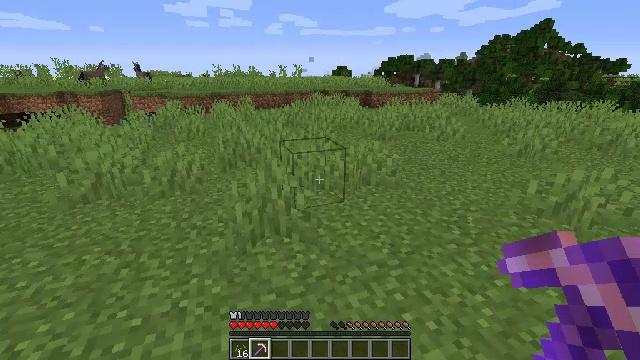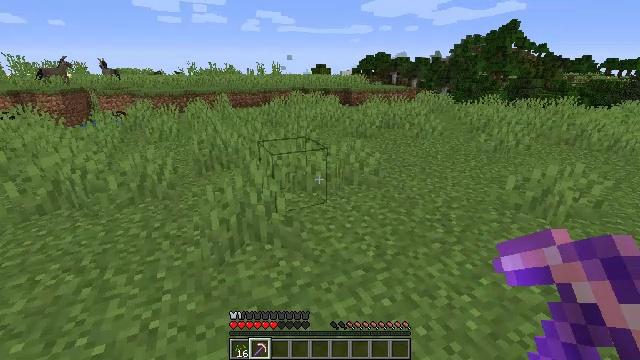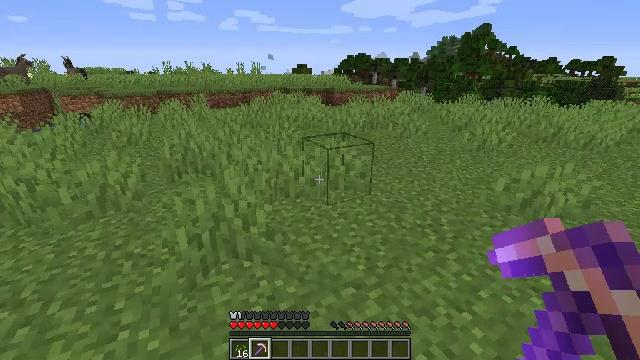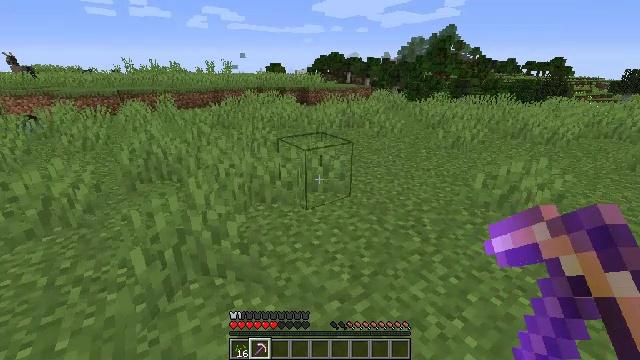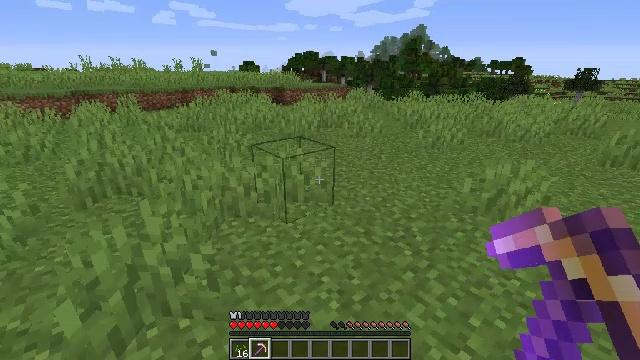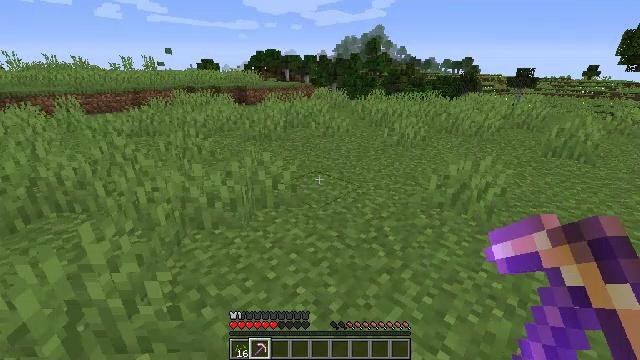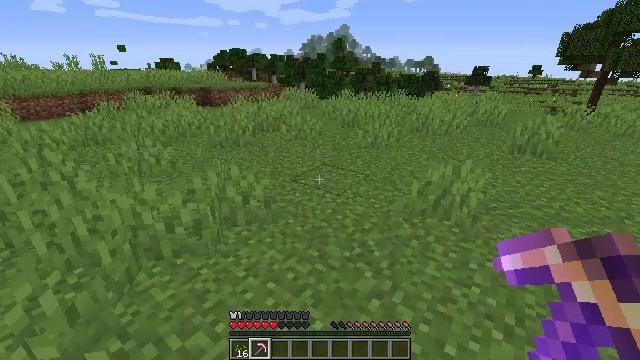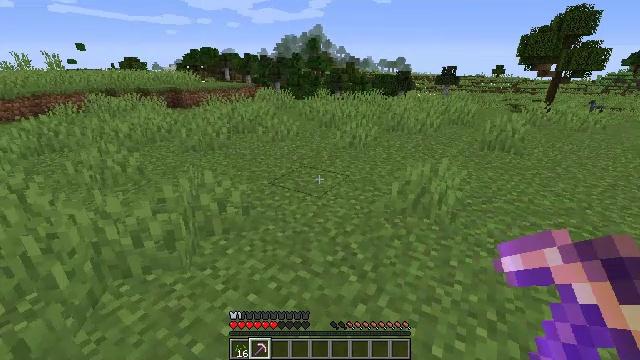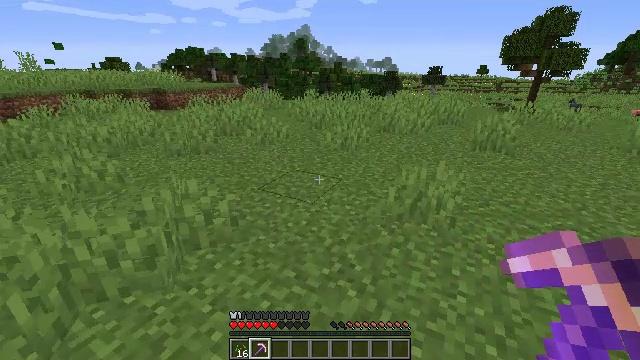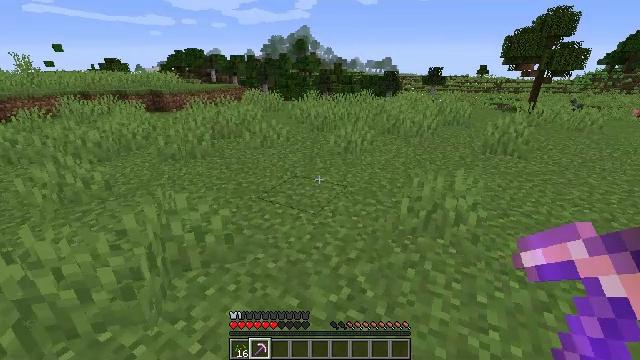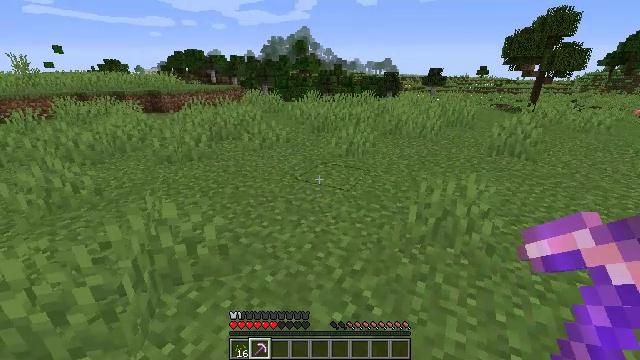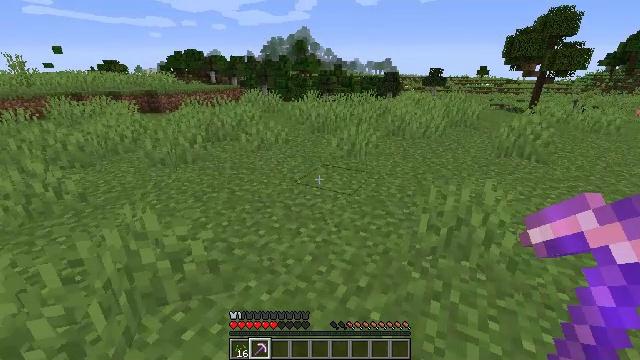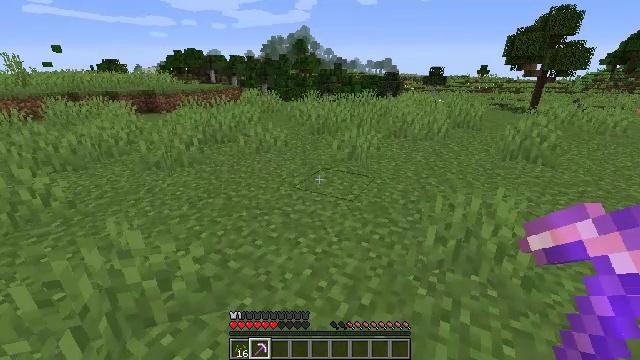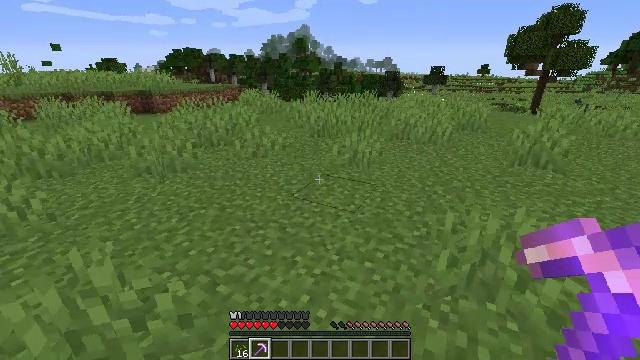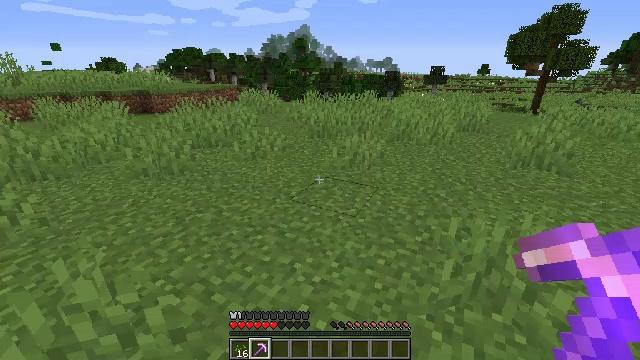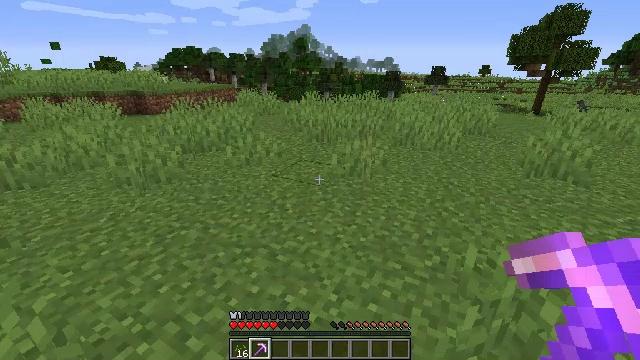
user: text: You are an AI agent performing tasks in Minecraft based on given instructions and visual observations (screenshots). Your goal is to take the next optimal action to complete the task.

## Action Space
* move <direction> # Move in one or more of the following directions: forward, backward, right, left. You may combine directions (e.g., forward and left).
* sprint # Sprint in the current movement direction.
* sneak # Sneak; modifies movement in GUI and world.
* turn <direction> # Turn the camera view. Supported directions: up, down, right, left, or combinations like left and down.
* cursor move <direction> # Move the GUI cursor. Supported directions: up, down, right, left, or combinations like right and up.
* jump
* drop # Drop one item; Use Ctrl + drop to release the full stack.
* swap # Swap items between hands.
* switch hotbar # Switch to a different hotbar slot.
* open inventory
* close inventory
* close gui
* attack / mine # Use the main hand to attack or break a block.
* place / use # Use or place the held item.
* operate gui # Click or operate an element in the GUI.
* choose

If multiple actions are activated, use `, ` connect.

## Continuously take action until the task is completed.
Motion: motion action
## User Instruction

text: Mine grass block from the ground.
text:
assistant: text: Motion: move forward, turn right
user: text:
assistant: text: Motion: move forward, turn right
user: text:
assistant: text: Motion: move forward, turn right
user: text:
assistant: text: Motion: move forward, turn right
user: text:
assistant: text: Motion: move forward, turn right
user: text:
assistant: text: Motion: move forward, turn right
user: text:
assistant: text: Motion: move forward, turn right
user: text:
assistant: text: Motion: move forward, turn right
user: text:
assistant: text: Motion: move forward
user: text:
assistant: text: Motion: move forward
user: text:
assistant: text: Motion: move forward
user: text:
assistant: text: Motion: move forward
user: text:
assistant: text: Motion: move forward
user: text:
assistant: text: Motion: move forward
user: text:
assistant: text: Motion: move forward
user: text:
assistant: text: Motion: move forward
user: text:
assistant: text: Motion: move forward
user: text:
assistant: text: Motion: move forward
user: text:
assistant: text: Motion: move forward
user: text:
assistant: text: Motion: move forward
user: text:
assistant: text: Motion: move forward
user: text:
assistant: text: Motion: move forward
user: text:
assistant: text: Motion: move forward
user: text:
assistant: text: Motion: move forward
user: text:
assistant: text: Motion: move forward
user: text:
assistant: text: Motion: move forward
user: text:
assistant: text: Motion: move forward
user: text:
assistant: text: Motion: move forward
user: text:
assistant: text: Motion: move forward
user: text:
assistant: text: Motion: move forward